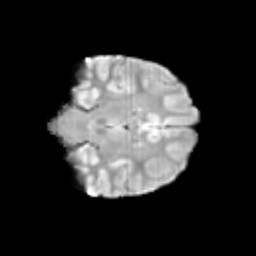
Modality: T2w
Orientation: coronal
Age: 10
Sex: male
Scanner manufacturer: siemens
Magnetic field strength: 3 T
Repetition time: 3.8 s
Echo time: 0.07 s